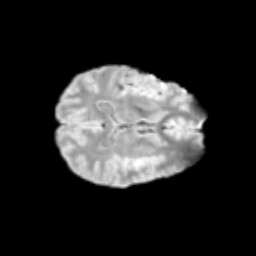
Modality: T2w
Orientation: axial
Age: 11
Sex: female
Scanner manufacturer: siemens
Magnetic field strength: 3 T
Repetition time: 3.8 s
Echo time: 0.07 s